Question: I have this code for managing dynamic collection List, which is mostly inspired with .NET System.List collection, but this is written in normal C++.
'''
void List<T>::Insert(int index, T item)
{
if(index > GetLength() && index >= 0)
throw new StandartException("Index was out of array range");
if(GetLength()==length)
{
T * newl = new T[length + 4];
this->CopyTo(newl);
delete[] this->items;
this->items = newl;
length += 4;
}
T * store = new T[length];
CopyTo(store, index);
store[index] = item;
CopyTo((store + index + 1), index, GetLength() - index);
used++;
delete[] items;
items = store;
}
template <typename T>
void List<T>::CopyTo(T * destination, int start, int count)
{
for(int i = start, c = 0;i < GetLength() && c < count;i++, c++)
*(destination + i) = items[i];
}
'''
So there is method Insert, which has to insert item on specified index in array.
For first, I'm checking if is index specified between 0 and Length + 1 (because I need to have a option to add item on the ond of collection). Then I'm testing if it is not end of allocated array (GetLength() = gets number of elements in array, length = number of allocated space for elements). If it is, I'm allocating new space for array, copying actual elements, freeing old storage and setting pointer to new address.
After that I'm allocating new space again. I'm copying actual elements from zero to index - 1, setting item which has to be inserted on it's position and copying other old elements to thier indexes (their previous index + 1). On the end I'm freeing old space and adding new.
I started debugging. Everything was normal, I've run Insert for first without problem, but on first deletion ('delete[] this->items;' in if block) I've received this error:

Does anybody know why am I getting this and how can I repair it? I think that I haven't gone throught array range anywhere.
Please help.
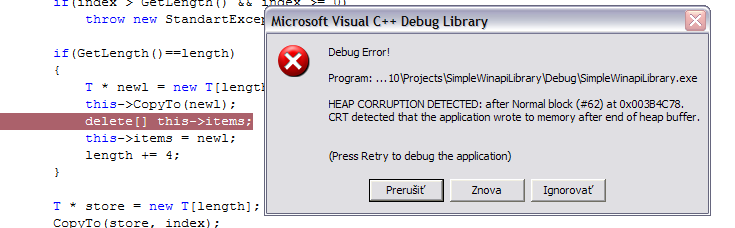
Answer: Your problem is this line:
'''
T * store = new T[length];
'''
You insert an item, but don't allocate an array that is any larger than before. When you go to 'CopyTo' the new array, you overflow the array.